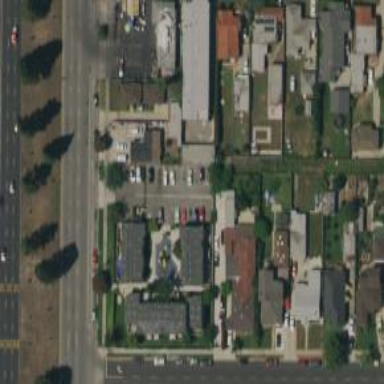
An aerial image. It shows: Alley classified as service road.